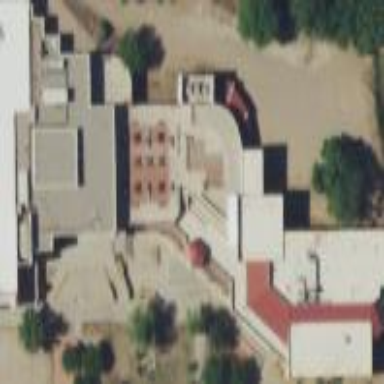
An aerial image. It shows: College building.